Interaction volume radius: 10 \u00c5
Interaction volume height: 10 \u00c5
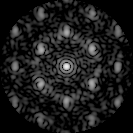
Disorder parameter: 0.4364